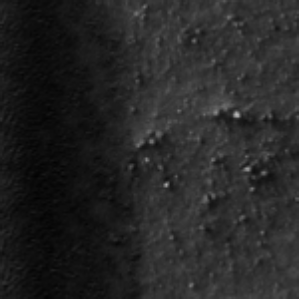
Label: frost